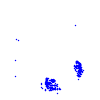
Particle: kaon